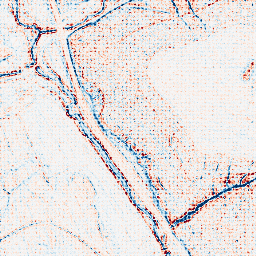
Category: edge_preserving
Decomposition family: bilateral
Decomposition parameters: d: 5
sigma_color: 75
sigma_space: 150
Upsampling method: sinc_blackman
Upsampling parameters: scale: 4
kernel_size: 4
Upsampling scale: 4